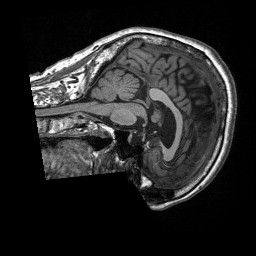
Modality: T1w
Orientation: sagittal
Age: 59
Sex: female
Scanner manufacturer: siemens
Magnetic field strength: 3 T
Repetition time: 2.4 s
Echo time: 0.00226 s